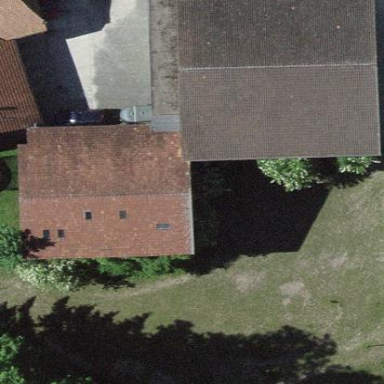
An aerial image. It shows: Garage building.